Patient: sex M, age 77
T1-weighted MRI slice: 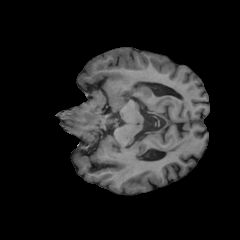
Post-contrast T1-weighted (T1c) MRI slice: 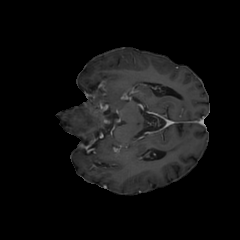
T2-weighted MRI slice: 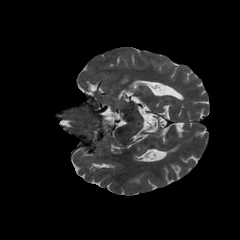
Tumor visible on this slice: no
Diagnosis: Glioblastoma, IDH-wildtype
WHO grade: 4